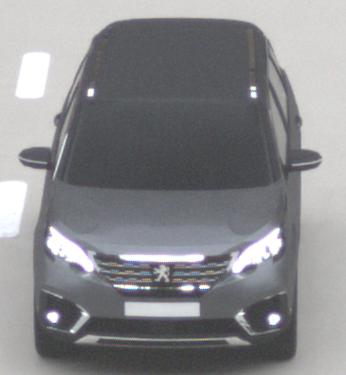
Make: Peugeot
Model: 5008 1.2 PureTech 130 Active
Detailed model: 5008 (II) (03/17 - 09/20)
Model produced from: 2017/03
Model produced until: 2018/07
Doors: 5
Color: gray
Road condition: dry road
Daytime: morning or afternoon
Contrast: low contrast